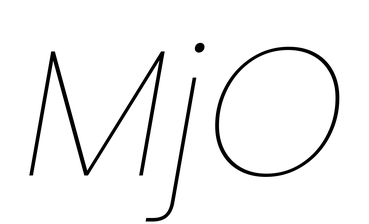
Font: Poppins-ThinItalic